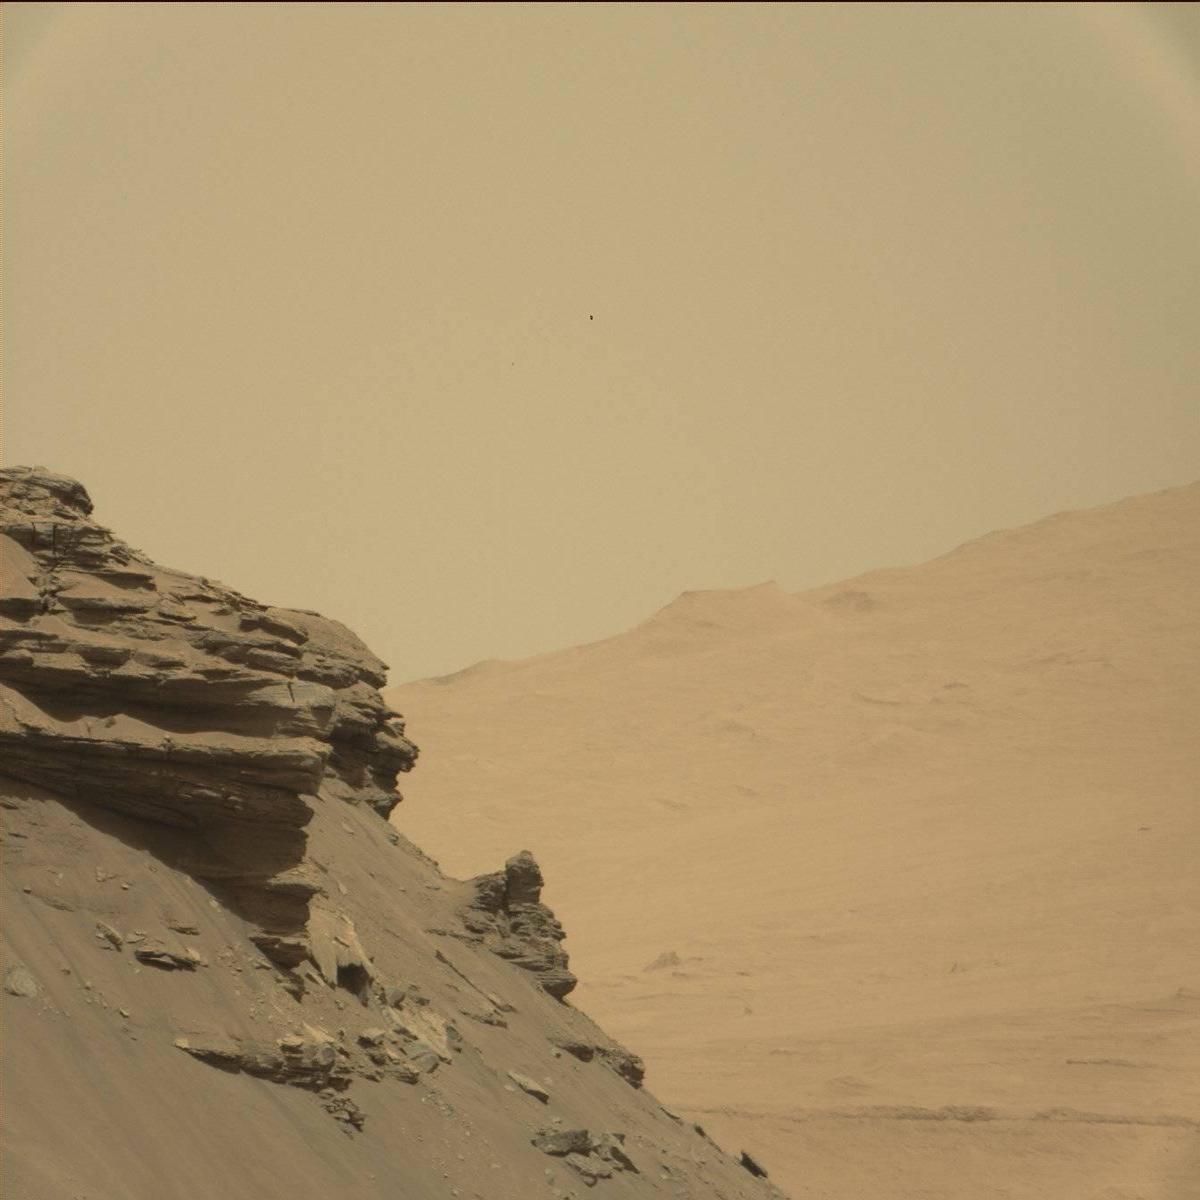
Terrain classes present: Bedrock, Ridge, Sand / Soil, Sky